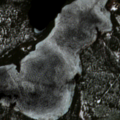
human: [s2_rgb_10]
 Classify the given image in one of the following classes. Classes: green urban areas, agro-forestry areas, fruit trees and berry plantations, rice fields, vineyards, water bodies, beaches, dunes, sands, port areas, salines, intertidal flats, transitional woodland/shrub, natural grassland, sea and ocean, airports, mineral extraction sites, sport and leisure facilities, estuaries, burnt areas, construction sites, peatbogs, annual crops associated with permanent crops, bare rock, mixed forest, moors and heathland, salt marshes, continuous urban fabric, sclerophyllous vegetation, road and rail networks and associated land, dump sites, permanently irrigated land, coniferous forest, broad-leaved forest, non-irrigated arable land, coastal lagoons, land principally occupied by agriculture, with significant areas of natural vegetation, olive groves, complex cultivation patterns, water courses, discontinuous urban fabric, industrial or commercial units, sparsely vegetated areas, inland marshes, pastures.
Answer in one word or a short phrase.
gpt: coniferous forest, transitional woodland/shrub, water bodies